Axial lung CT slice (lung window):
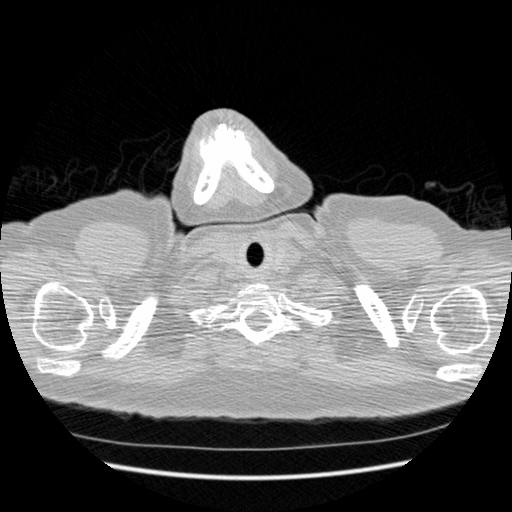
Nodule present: no